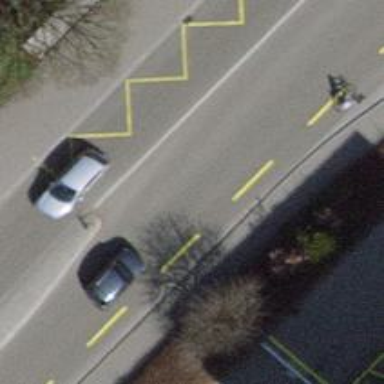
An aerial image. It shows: Bus stop with stop position for public transport.